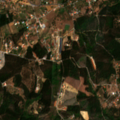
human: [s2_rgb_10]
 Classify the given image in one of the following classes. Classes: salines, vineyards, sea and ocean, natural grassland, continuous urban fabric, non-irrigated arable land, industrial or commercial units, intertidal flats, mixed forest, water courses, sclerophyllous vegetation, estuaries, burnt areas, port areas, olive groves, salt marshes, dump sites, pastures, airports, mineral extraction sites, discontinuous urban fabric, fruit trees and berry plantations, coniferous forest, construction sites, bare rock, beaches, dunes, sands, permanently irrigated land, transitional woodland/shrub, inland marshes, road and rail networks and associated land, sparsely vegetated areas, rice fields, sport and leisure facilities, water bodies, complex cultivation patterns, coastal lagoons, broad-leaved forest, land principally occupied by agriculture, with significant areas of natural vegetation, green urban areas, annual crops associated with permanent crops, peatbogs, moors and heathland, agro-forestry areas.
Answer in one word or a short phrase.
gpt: continuous urban fabric, complex cultivation patterns, land principally occupied by agriculture, with significant areas of natural vegetation, mixed forest, transitional woodland/shrub